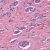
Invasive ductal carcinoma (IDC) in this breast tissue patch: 1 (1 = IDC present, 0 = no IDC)